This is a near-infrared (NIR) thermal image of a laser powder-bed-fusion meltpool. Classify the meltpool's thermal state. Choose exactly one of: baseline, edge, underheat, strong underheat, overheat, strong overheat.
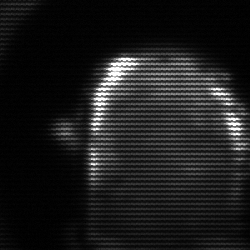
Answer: baseline